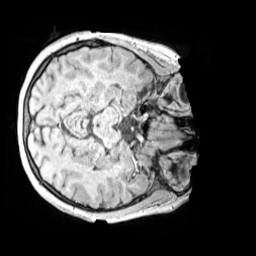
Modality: MP2RAGE
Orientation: axial
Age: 10
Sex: female
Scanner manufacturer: siemens
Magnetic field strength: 3 T
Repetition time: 4 s
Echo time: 0.00299 s